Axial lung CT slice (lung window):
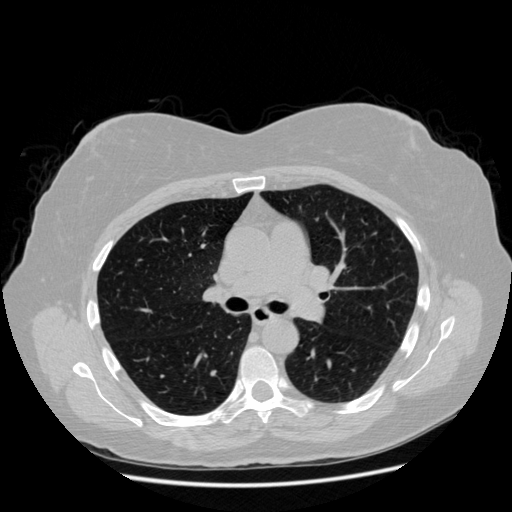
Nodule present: no